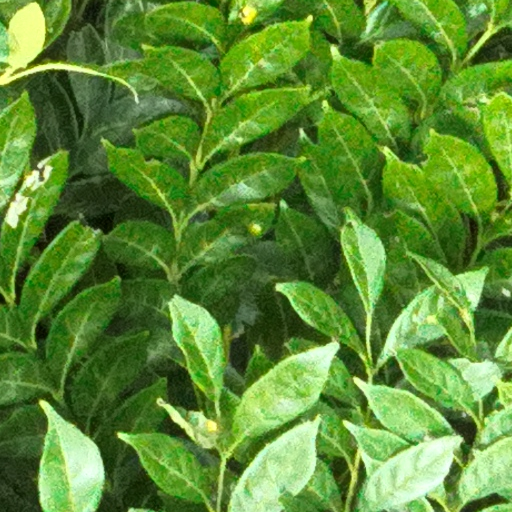
Species: Jacaranda copaia
GBIF accepted scientific name: Jacaranda copaia
Crown area (m\u00b2): 108.752